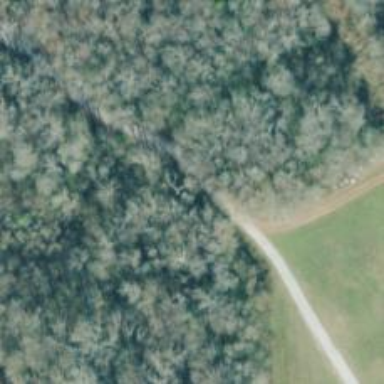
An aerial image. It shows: Culvert tunnel.